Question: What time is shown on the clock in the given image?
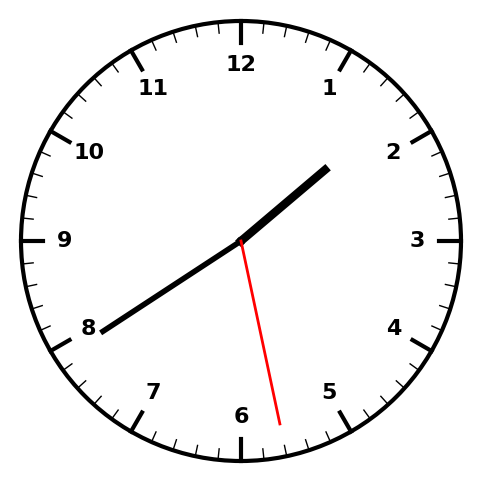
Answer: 01:39:28